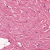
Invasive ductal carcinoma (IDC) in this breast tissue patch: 0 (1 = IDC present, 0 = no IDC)